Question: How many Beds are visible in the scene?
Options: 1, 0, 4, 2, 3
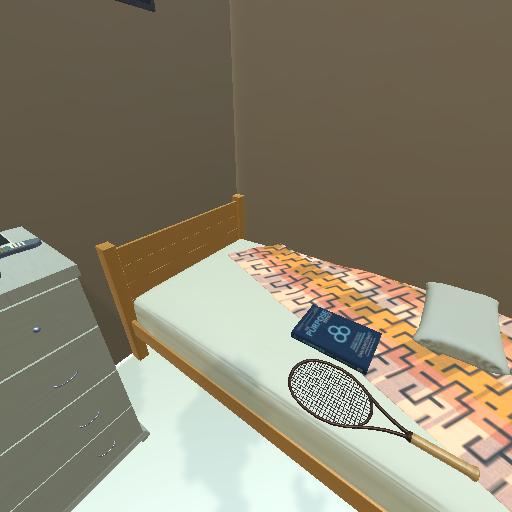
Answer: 1